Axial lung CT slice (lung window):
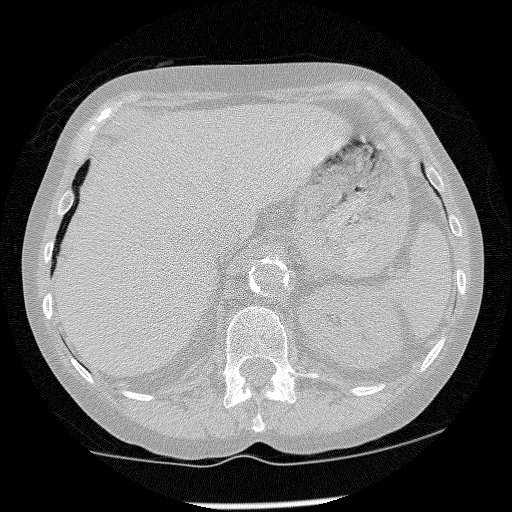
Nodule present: no